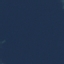
Land use / land cover class: SeaLake